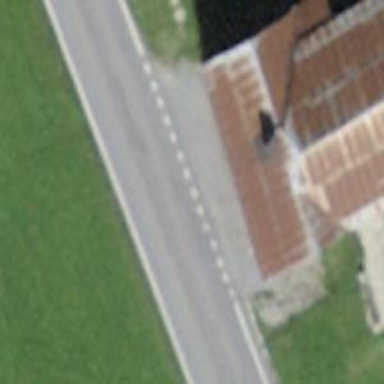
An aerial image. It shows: Bus stop with platform for public transport.